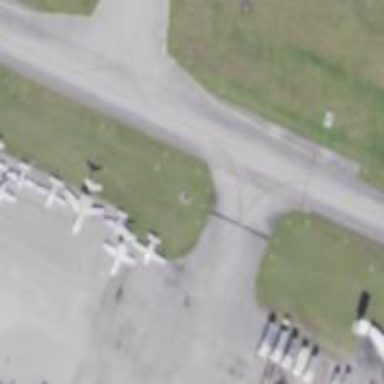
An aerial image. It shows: View of taxiway at the airport.